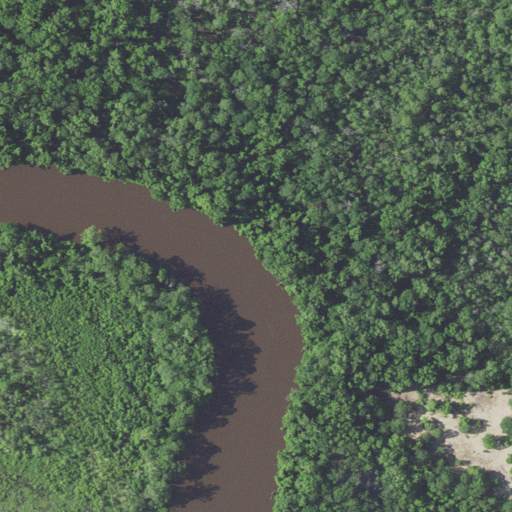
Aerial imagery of cape in North Carolina named Turkey Point containing woody wetlands, open water, cultivated crops, and herbaceous wetlands